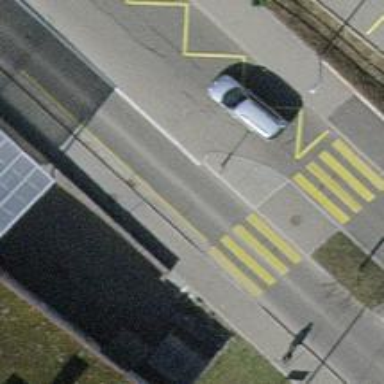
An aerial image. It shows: Zebra crossing with pedestrian island.